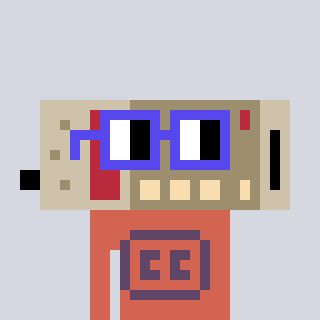
a pixel art character with square blue glasses, a cordless phone-shaped head and a peachy-colored body on a cool background